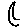
Label: moon